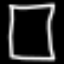
Label: square